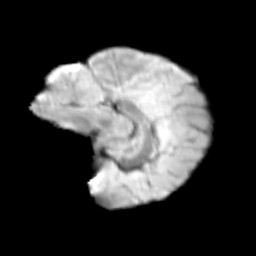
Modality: T2w
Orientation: sagittal
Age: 13
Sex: female
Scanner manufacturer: siemens
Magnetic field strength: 3 T
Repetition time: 3.8 s
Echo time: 0.07 s